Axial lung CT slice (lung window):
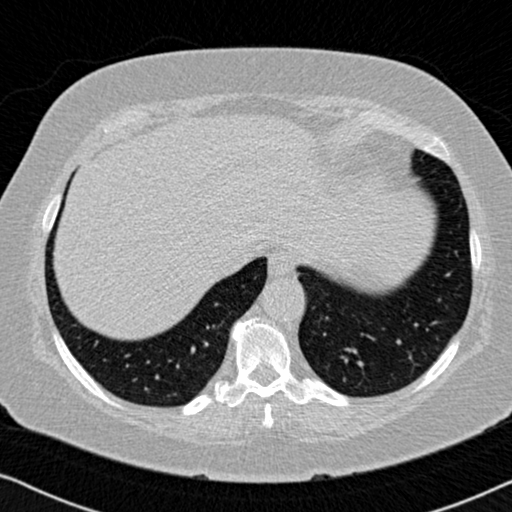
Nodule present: no